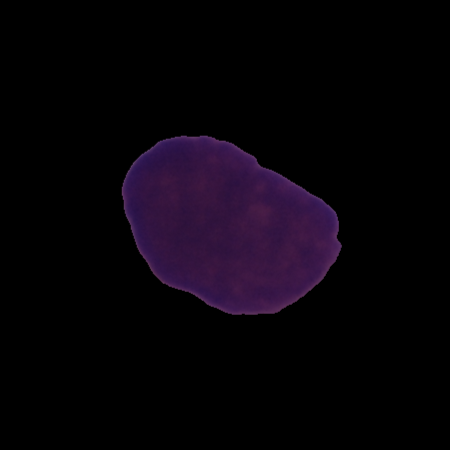
Label: cancer